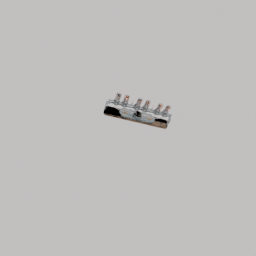
Label: decoration